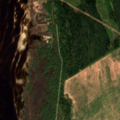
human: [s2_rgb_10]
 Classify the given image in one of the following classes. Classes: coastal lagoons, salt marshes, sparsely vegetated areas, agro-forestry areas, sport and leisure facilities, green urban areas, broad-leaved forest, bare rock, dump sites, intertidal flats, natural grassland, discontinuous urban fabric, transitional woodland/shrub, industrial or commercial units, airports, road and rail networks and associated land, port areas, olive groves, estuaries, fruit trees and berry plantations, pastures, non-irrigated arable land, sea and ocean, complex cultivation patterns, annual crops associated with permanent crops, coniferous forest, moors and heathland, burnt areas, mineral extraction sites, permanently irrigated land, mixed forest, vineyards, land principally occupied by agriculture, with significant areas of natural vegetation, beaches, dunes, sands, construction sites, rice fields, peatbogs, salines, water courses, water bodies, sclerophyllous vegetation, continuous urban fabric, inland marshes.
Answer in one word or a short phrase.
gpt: non-irrigated arable land, broad-leaved forest, coniferous forest, mixed forest, sea and ocean